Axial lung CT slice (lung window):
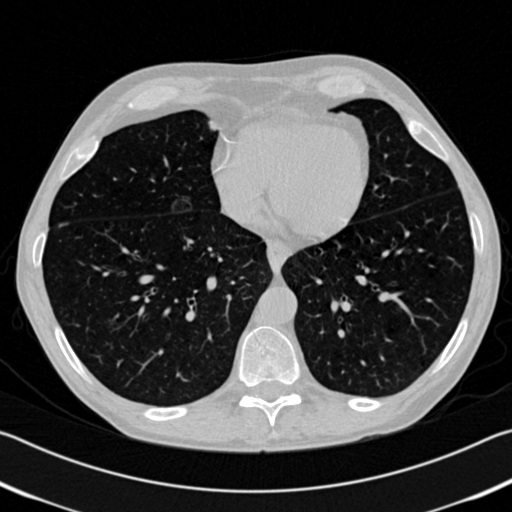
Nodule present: yes
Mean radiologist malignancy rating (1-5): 2